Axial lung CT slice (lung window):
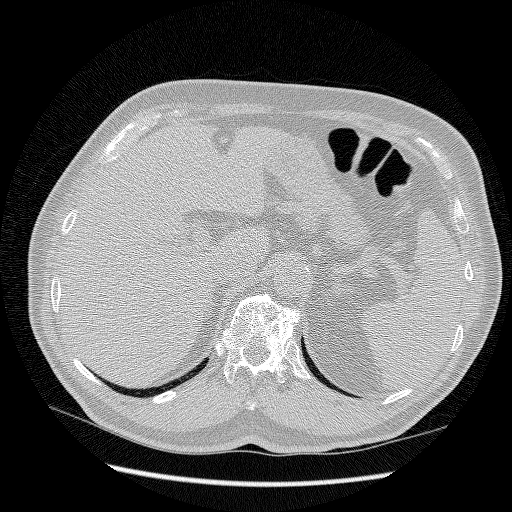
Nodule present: no